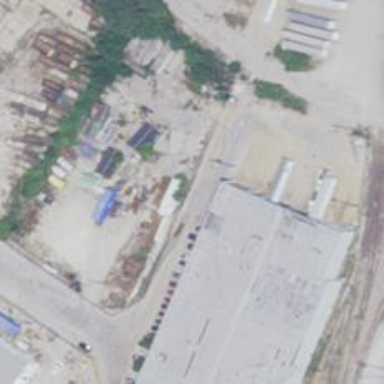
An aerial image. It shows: Abandoned railway yard is depicted.